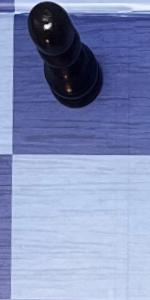
Label: Empty